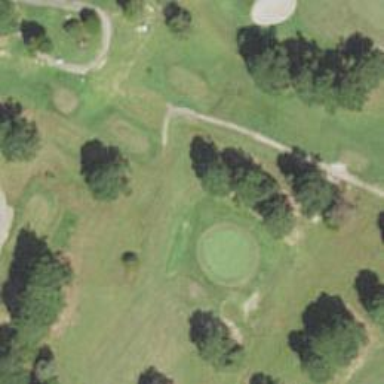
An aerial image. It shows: Golf tee.